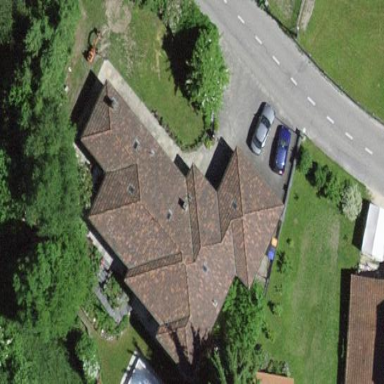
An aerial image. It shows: Residential building.